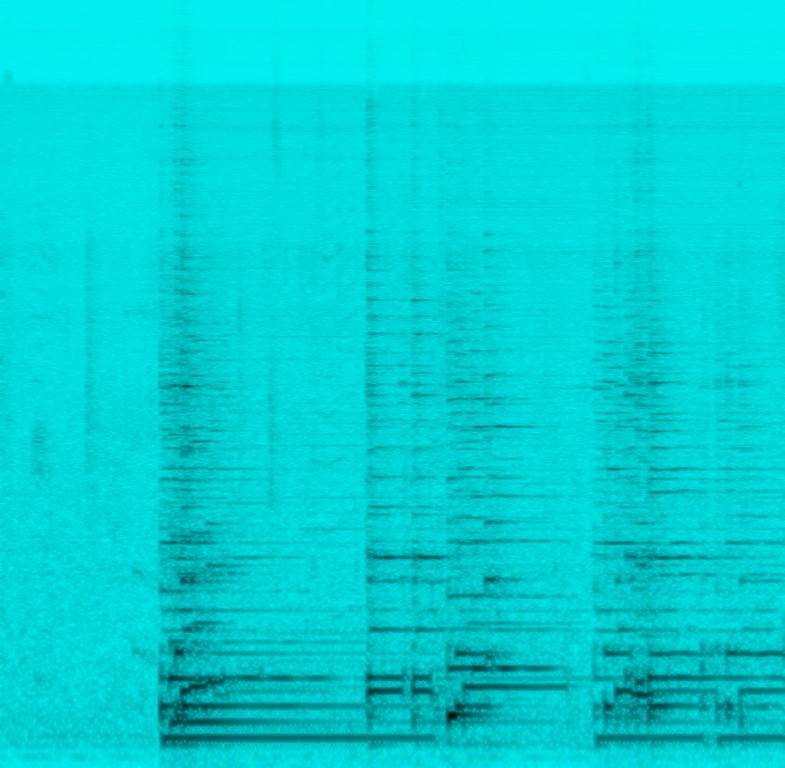
The low quality recording features a live performance that consists of an acoustic flamenco guitar melody. The recording is very noisy and buzzy, but you can still hear the passion and the emotion.